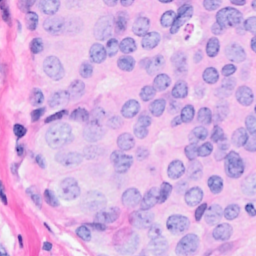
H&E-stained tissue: Breast